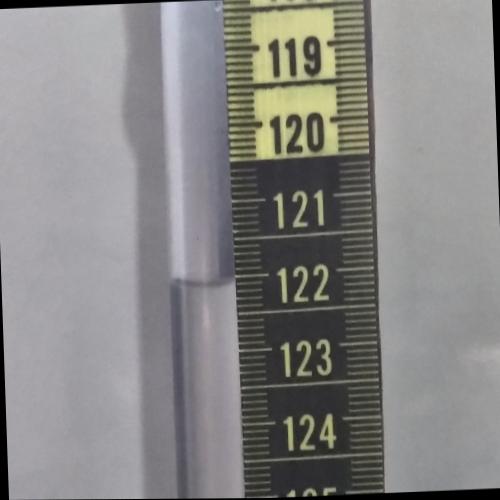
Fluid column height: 122.1 cm